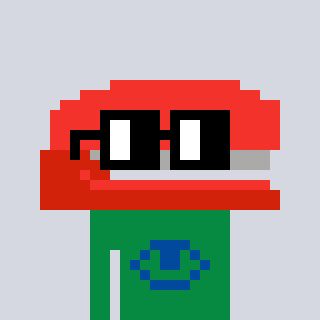
a pixel art character with square black glasses, a stapler-shaped head and a green-colored body on a cool background